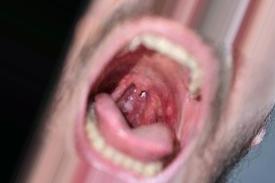
Condition: Mouth Ulcer